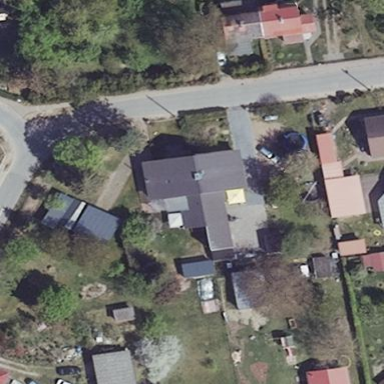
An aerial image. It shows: Simple and straightforward house.